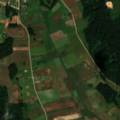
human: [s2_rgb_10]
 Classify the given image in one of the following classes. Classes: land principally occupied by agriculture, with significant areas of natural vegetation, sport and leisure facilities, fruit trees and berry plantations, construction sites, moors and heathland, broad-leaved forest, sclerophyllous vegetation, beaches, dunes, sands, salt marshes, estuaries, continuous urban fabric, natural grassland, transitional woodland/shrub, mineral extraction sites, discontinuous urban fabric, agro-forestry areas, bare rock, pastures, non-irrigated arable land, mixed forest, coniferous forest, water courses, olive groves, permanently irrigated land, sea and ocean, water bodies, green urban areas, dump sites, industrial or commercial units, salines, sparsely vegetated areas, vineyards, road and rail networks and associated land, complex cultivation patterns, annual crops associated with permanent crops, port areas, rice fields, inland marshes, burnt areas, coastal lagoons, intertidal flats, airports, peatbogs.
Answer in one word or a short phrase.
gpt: discontinuous urban fabric, non-irrigated arable land, pastures, complex cultivation patterns, land principally occupied by agriculture, with significant areas of natural vegetation, mixed forest, transitional woodland/shrub